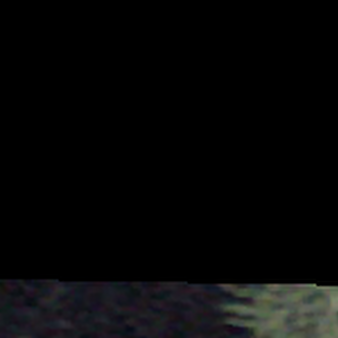
Label: other